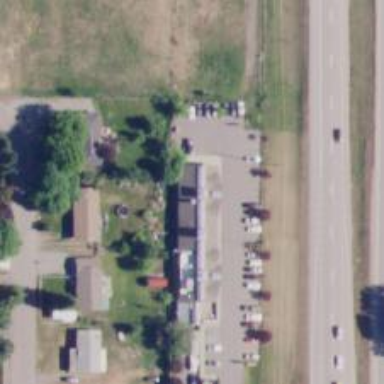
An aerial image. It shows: Veterinary facility.